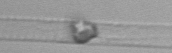
Label: Dactyliosolen_blavyanus